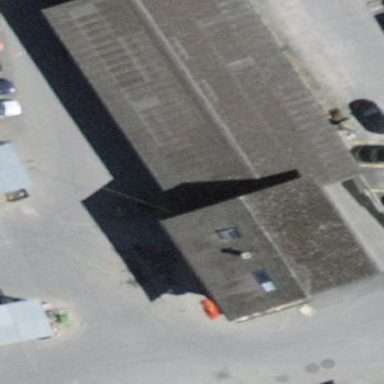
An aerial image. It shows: Commercial building.